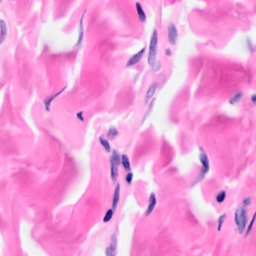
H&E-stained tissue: Breast